Question:
For this I think to properly solve it I need to show that sigma(logn) is its lower bound. I know all of the comparisons in my book run in O(nlogn), but im not sure how to form this into a concrete answer.
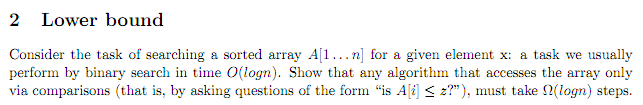
Answer: 1. I think you've misread the problem: The array you are given is sorted. You are not sorting it. You are accessing it. Let's play a game. I pick a US state and you try to guess it. Every guess I will tell you if my chosen state is alphabetically before or after your guessed state. How many guesses do you need? The problem gives you a great clue with binary search.
2. Add this to your general algorithm toolbox: To show a lower bound is valid (but not necessarily tight), assume there exists an upper bound that is smaller, and do a proof by contradiction. For your problem, this should be doable.